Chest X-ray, PA view. Patient: 47 years old, sex F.
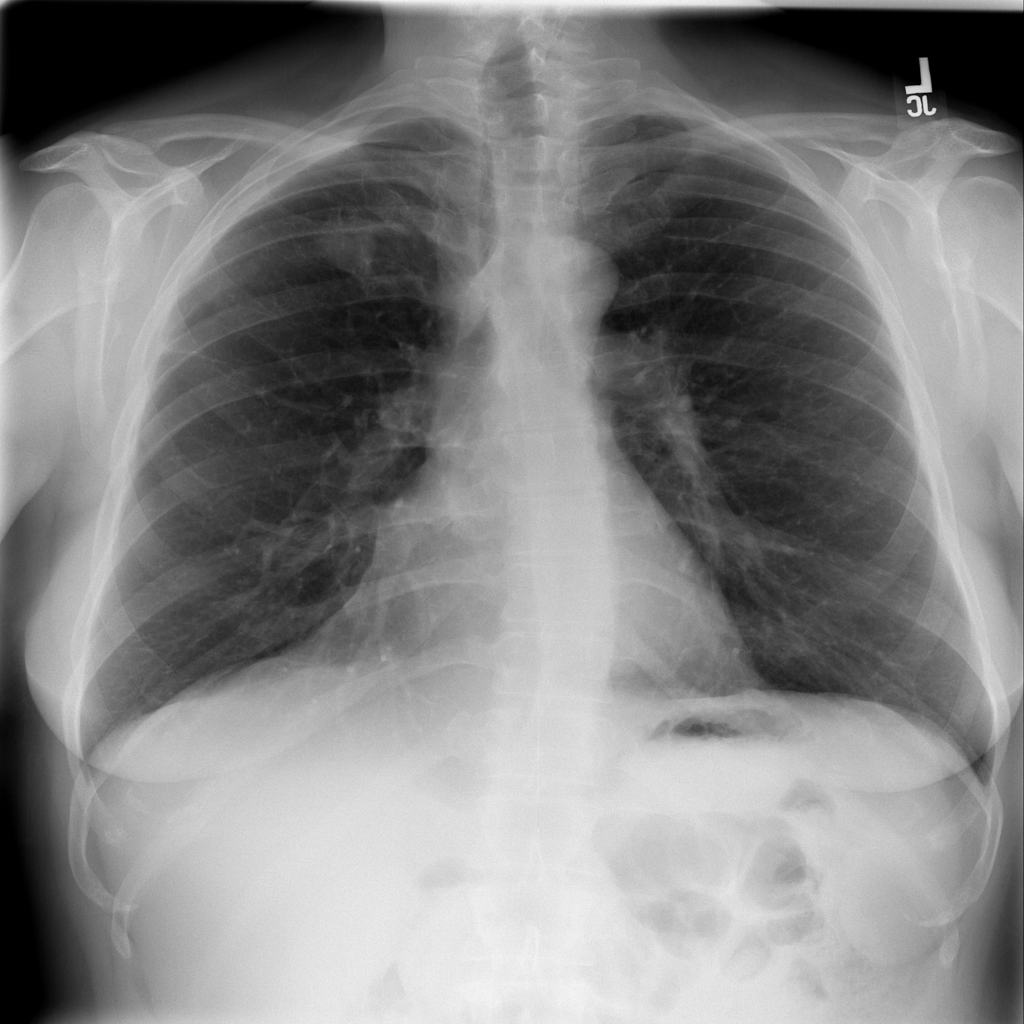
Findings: Mass